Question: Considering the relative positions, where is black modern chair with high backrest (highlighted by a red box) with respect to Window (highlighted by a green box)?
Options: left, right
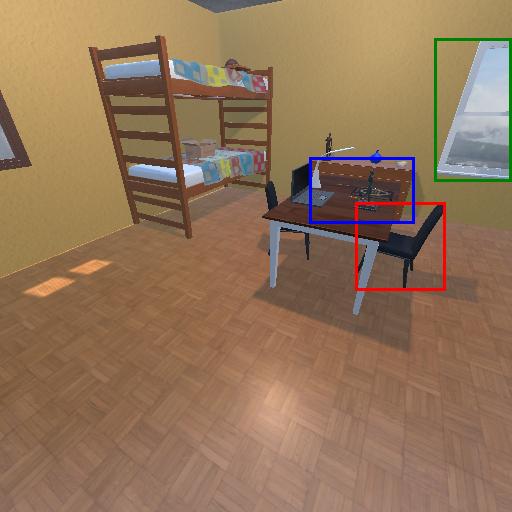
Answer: left